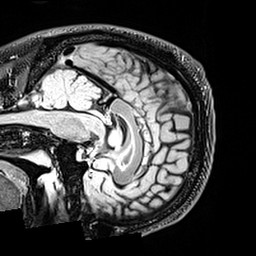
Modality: T2w
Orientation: sagittal
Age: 37
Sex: male
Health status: healthy
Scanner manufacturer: siemens
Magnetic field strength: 3 T
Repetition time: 5 s
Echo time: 0.397 s